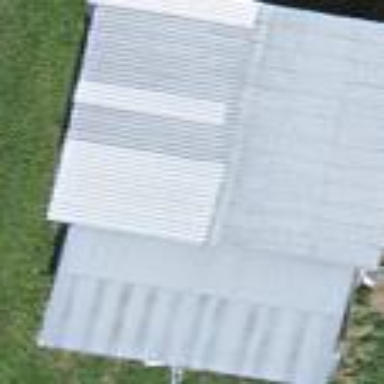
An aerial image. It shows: Shed.